Field crop: maize
Growth stage: 2
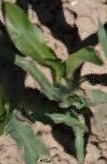
Species: maize